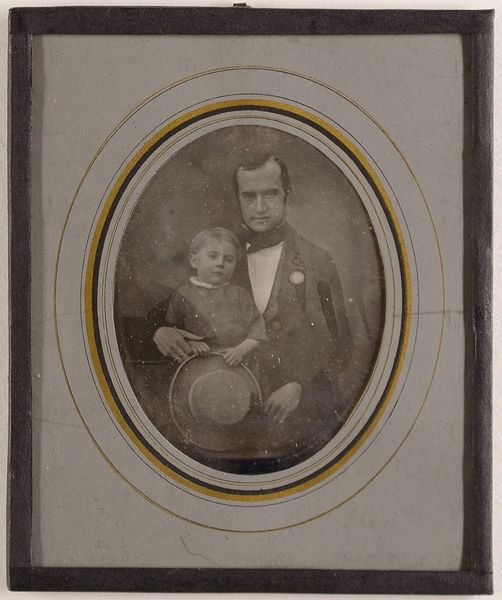
Titel: Unbekannter Mann mit Kind
Künstler: Ed. Paygnot
Standort: Hamburg
Institution: Museum für Kunst und Gewerbe Hamburg
Schlagwörter: mann, figur, kind, foto, fotografie, photographie, doppelbildnis, doppelportrait, photo, lichtbild, daguerreotypie, bildwerke, angewandte und bildende kunst, hessische systematik, porträtfotografie, porträtphotographie, doppelporträt